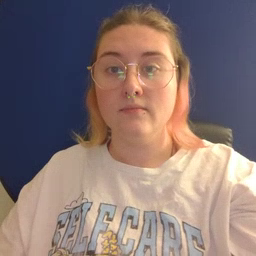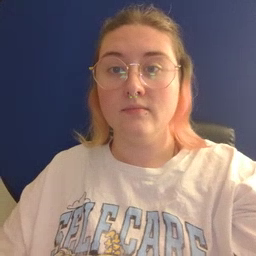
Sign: yesterday